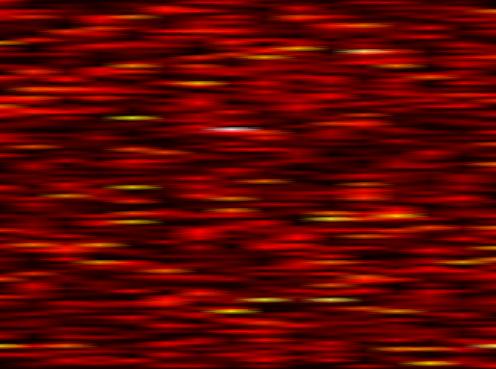
Label: FBMC